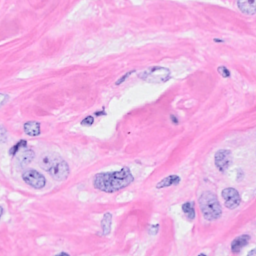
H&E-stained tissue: Breast